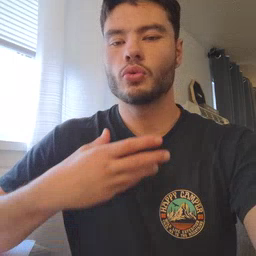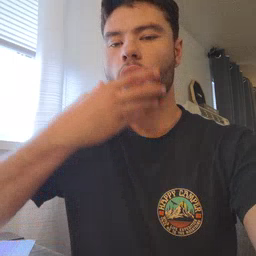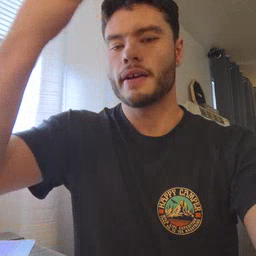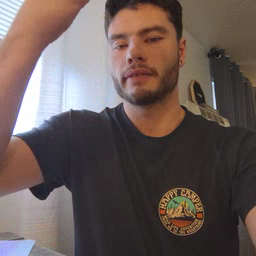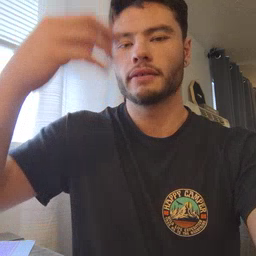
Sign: giraffe